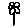
Label: flower